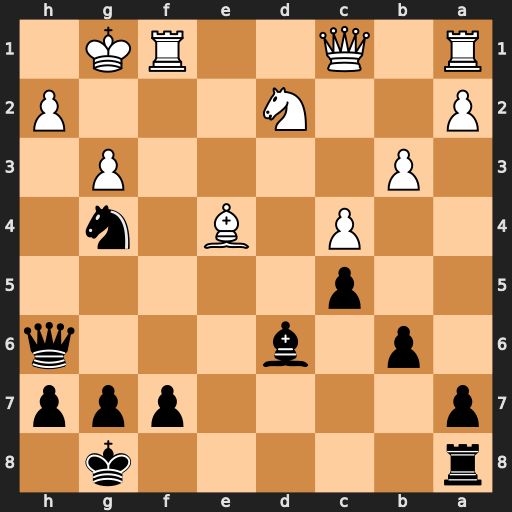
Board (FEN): r5k1/p4ppp/1p1b3q/2p5/2P1B1n1/1P4P1/P2N3P/R1Q2RK1
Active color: b
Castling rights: -
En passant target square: -
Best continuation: Qxh2#